Question:
I need to get the pink background color of the events in office365 calendar.
I tried to
<URL>
<URL>
But I cannot find any attribute pertaining to the pink background color.
How can I get the pink background color of the events in office365.
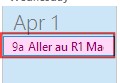
Answer: You cannot get the background color through the API, this is just a styling thing. What exactly do you want the color for? How about you just grab its hexadecimal value and use it in your own styling?